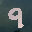
Label: 9